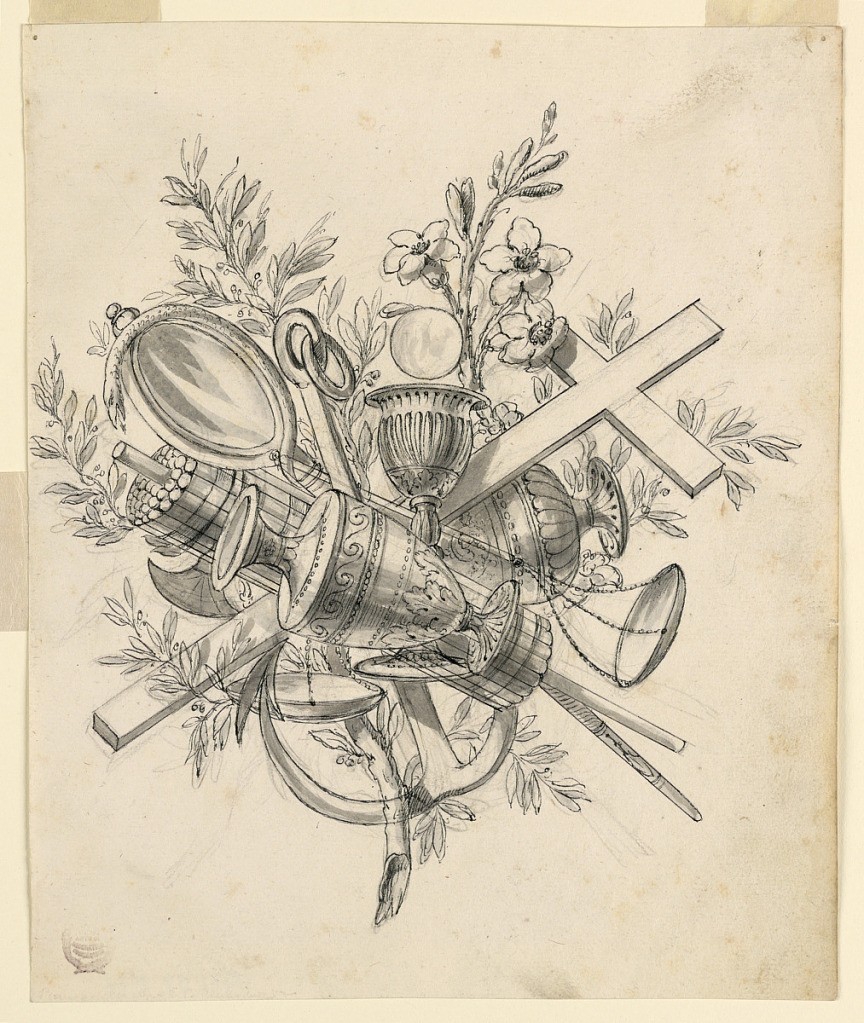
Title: Trophy with Symbols of the Virtues
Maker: Romolo Achille Liverani, Italian, 1809 - 1872
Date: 1830–1850
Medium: Black crayon, pen and black ink, brush on paper
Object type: Drawing
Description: An assembly of a pitcher, a chalice with the host above, cross anchor, balance, looking glass with snake, balance box with candles, lily and other branches.